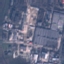
Land use / land cover class: Industrial